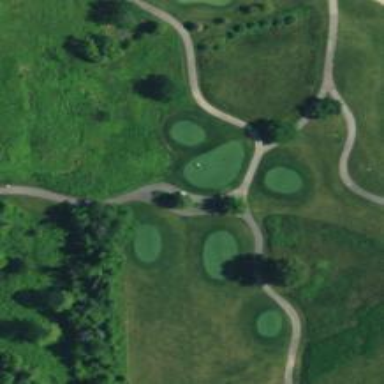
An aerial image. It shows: Service road used as golf cart path.